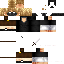
A female human skin with medium skin, wearing blonde long hair dressed in a blue hoodie and black pants, featuring a closed mouth.